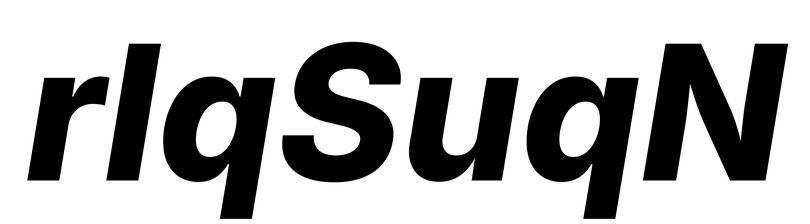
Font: Inter-Italic_ExtraBold_Italic